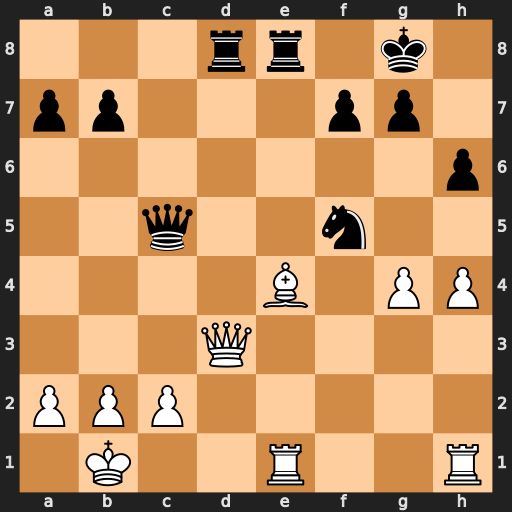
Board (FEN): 3rr1k1/pp3pp1/7p/2q2n2/4B1PP/3Q4/PPP5/1K2R2R
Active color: w
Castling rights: -
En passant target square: -
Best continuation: Bxf5 Rxe1+ Rxe1 Rxd3 Re8+ Qf8 Rxf8+